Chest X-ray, PA view. Patient: 49 years old, sex M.
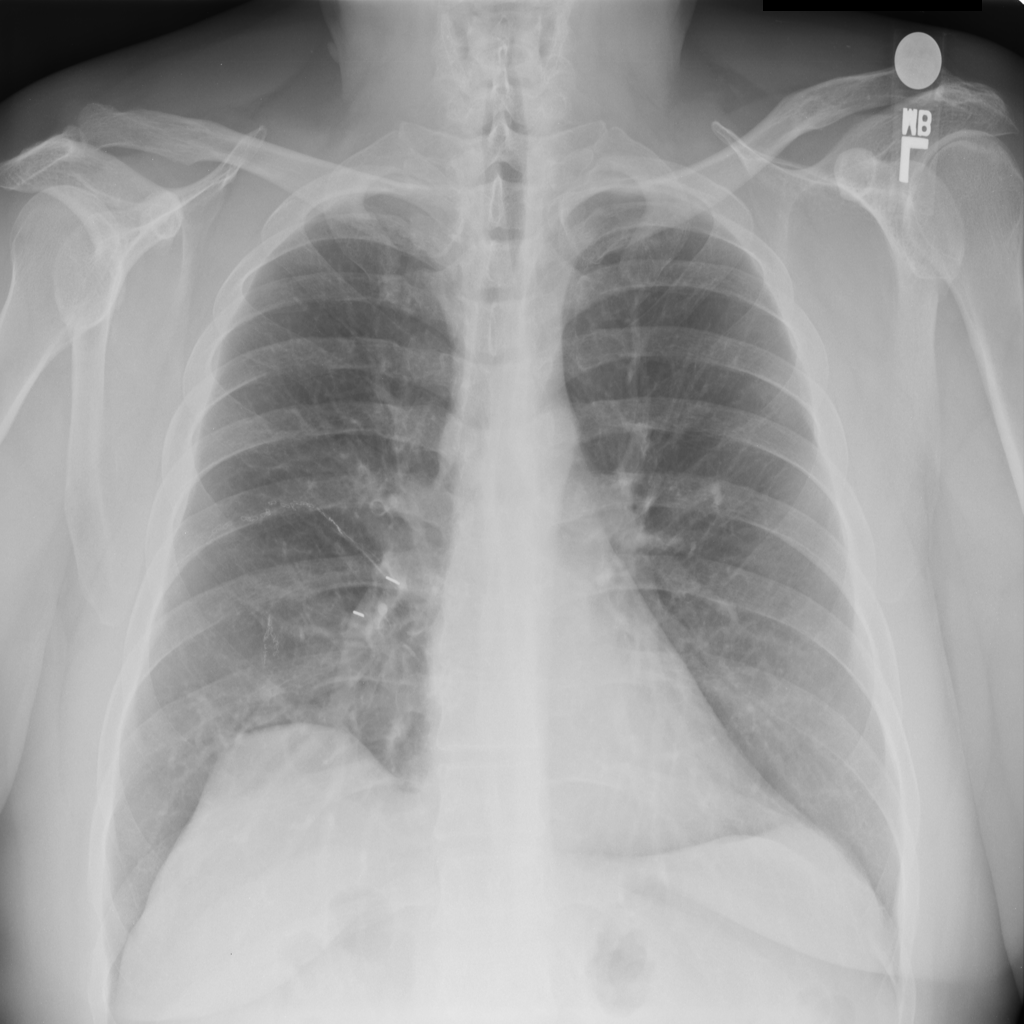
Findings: Atelectasis